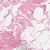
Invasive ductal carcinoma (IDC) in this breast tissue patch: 0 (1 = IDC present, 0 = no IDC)